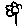
Label: flower